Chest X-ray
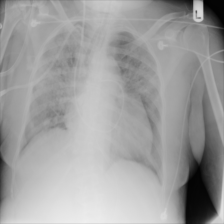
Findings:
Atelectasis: negative
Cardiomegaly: negative
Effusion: negative
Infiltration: positive
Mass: negative
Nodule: negative
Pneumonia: negative
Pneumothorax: negative
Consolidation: negative
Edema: negative
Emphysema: negative
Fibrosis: negative
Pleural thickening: negative
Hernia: negative